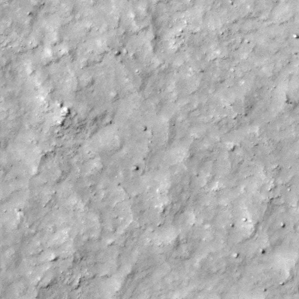
Label: non_frost